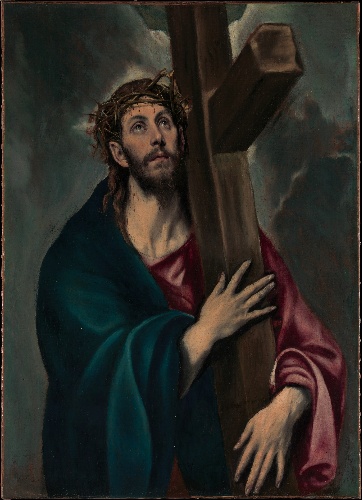
Title: Christ Carrying the Cross
Artist: El Greco (Domenikos Theotokopoulos)
Artist bio: Greek, Iráklion (Candia) 1541–1614 Toledo
Date: ca. 1577–87
Object type: Painting
Classification: Paintings
Medium: Oil on canvas
Dimensions: 41 5/16 x 31 1/8 in. (105 x 79 cm)
Department: Robert Lehman Collection
Credit line: Robert Lehman Collection, 1975
Accession year: 1975
Repository: Metropolitan Museum of Art, New York, NY
Tags: Bearing the Cross|Christ